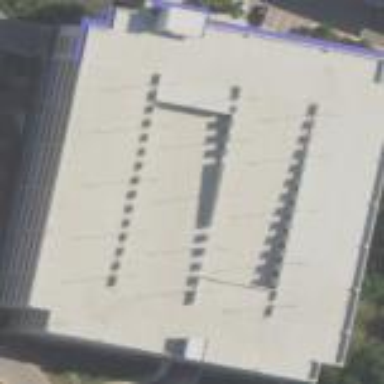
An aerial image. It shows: Multi-storey parking building.